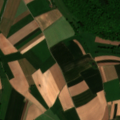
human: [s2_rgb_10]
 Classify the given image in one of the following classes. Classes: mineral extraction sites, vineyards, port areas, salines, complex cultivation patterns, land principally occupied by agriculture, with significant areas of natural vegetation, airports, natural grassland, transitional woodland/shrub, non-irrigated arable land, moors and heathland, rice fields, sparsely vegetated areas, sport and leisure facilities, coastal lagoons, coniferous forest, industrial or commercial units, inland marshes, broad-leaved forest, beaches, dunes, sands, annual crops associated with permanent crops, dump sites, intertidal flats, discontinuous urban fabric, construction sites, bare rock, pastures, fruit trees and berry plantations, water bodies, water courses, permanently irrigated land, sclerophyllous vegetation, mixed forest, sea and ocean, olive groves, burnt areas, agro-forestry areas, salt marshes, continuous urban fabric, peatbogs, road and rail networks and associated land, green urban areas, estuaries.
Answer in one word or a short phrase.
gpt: non-irrigated arable land, pastures, complex cultivation patterns, broad-leaved forest